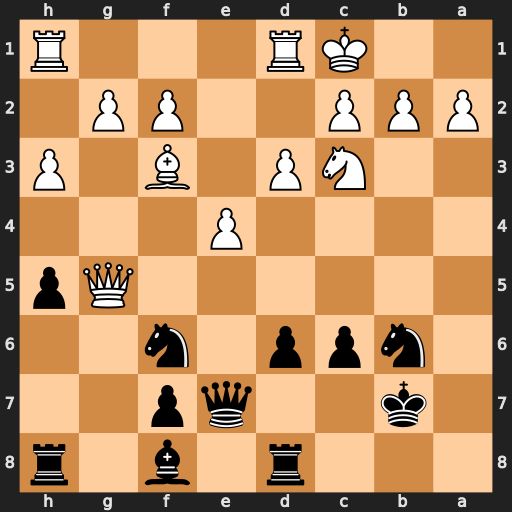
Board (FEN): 3r1b1r/1k2qp2/1npp1n2/6Qp/4P3/2NP1B1P/PPP2PP1/2KR3R
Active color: b
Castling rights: -
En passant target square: -
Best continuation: Bh6 Qxh6 Rxh6